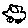
Label: car